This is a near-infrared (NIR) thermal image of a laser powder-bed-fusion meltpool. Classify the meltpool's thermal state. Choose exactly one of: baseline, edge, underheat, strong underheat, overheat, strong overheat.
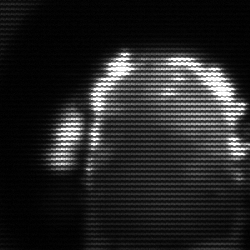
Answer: baseline